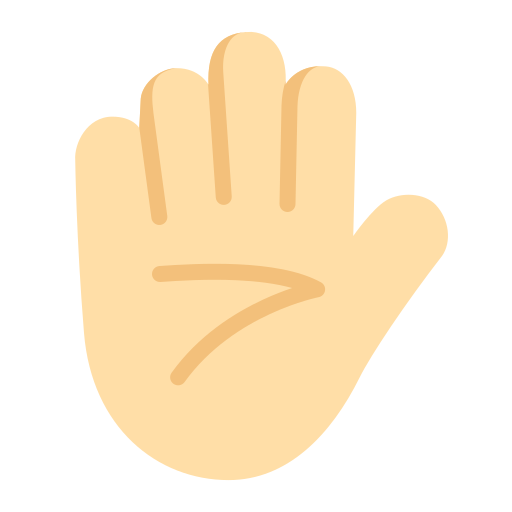
raised hand flat light